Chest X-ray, PA view. Patient: 36 years old, sex F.
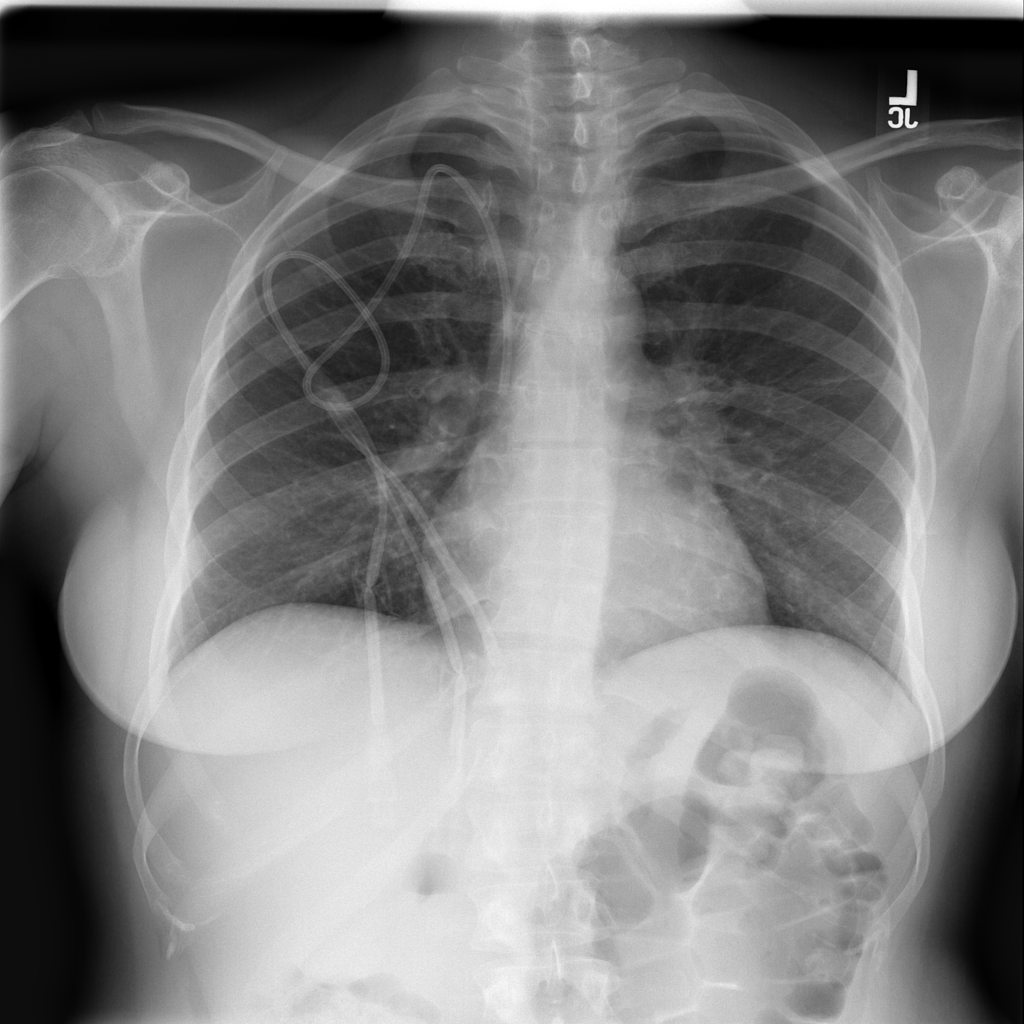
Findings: No Finding